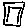
Label: square